Question: I am using SQLite Studio version 3.0.7 (which I assume is the latest version) to create a table. I have added 2 columns (name and age), and now I wish to add data into the table (eg. John age 30, Adam age 50).
However, it's not actually letting me add any data into the table. The 'Populate table' icon is grey and won't let me click on it. I have attached a screenshot to show you what I mean. What could be the problem?

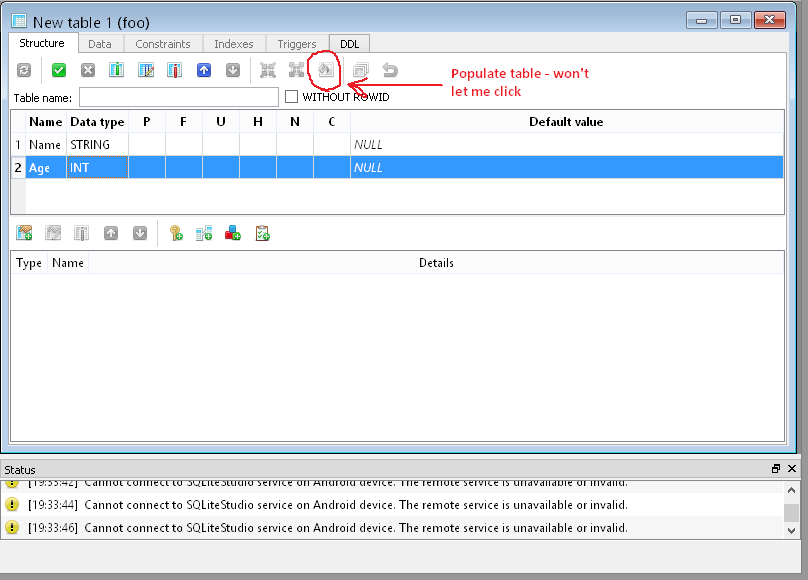
Answer: This is a new table you are creating. After you decided about all columns you want to have in it you need to commit it using green button - on the left from "populate". Then you will be able to populate the table and do other things with it.